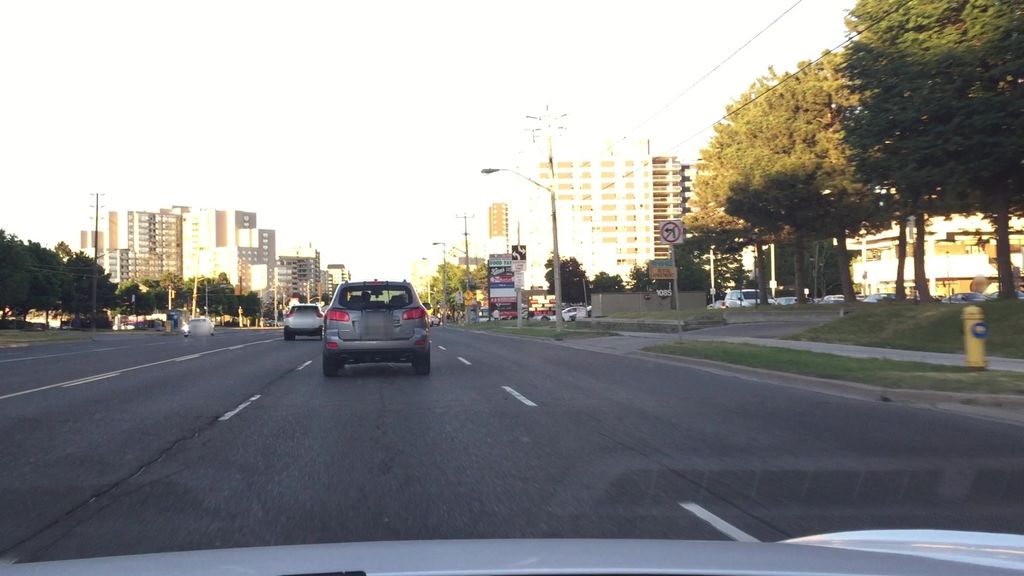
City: toronto